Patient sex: M
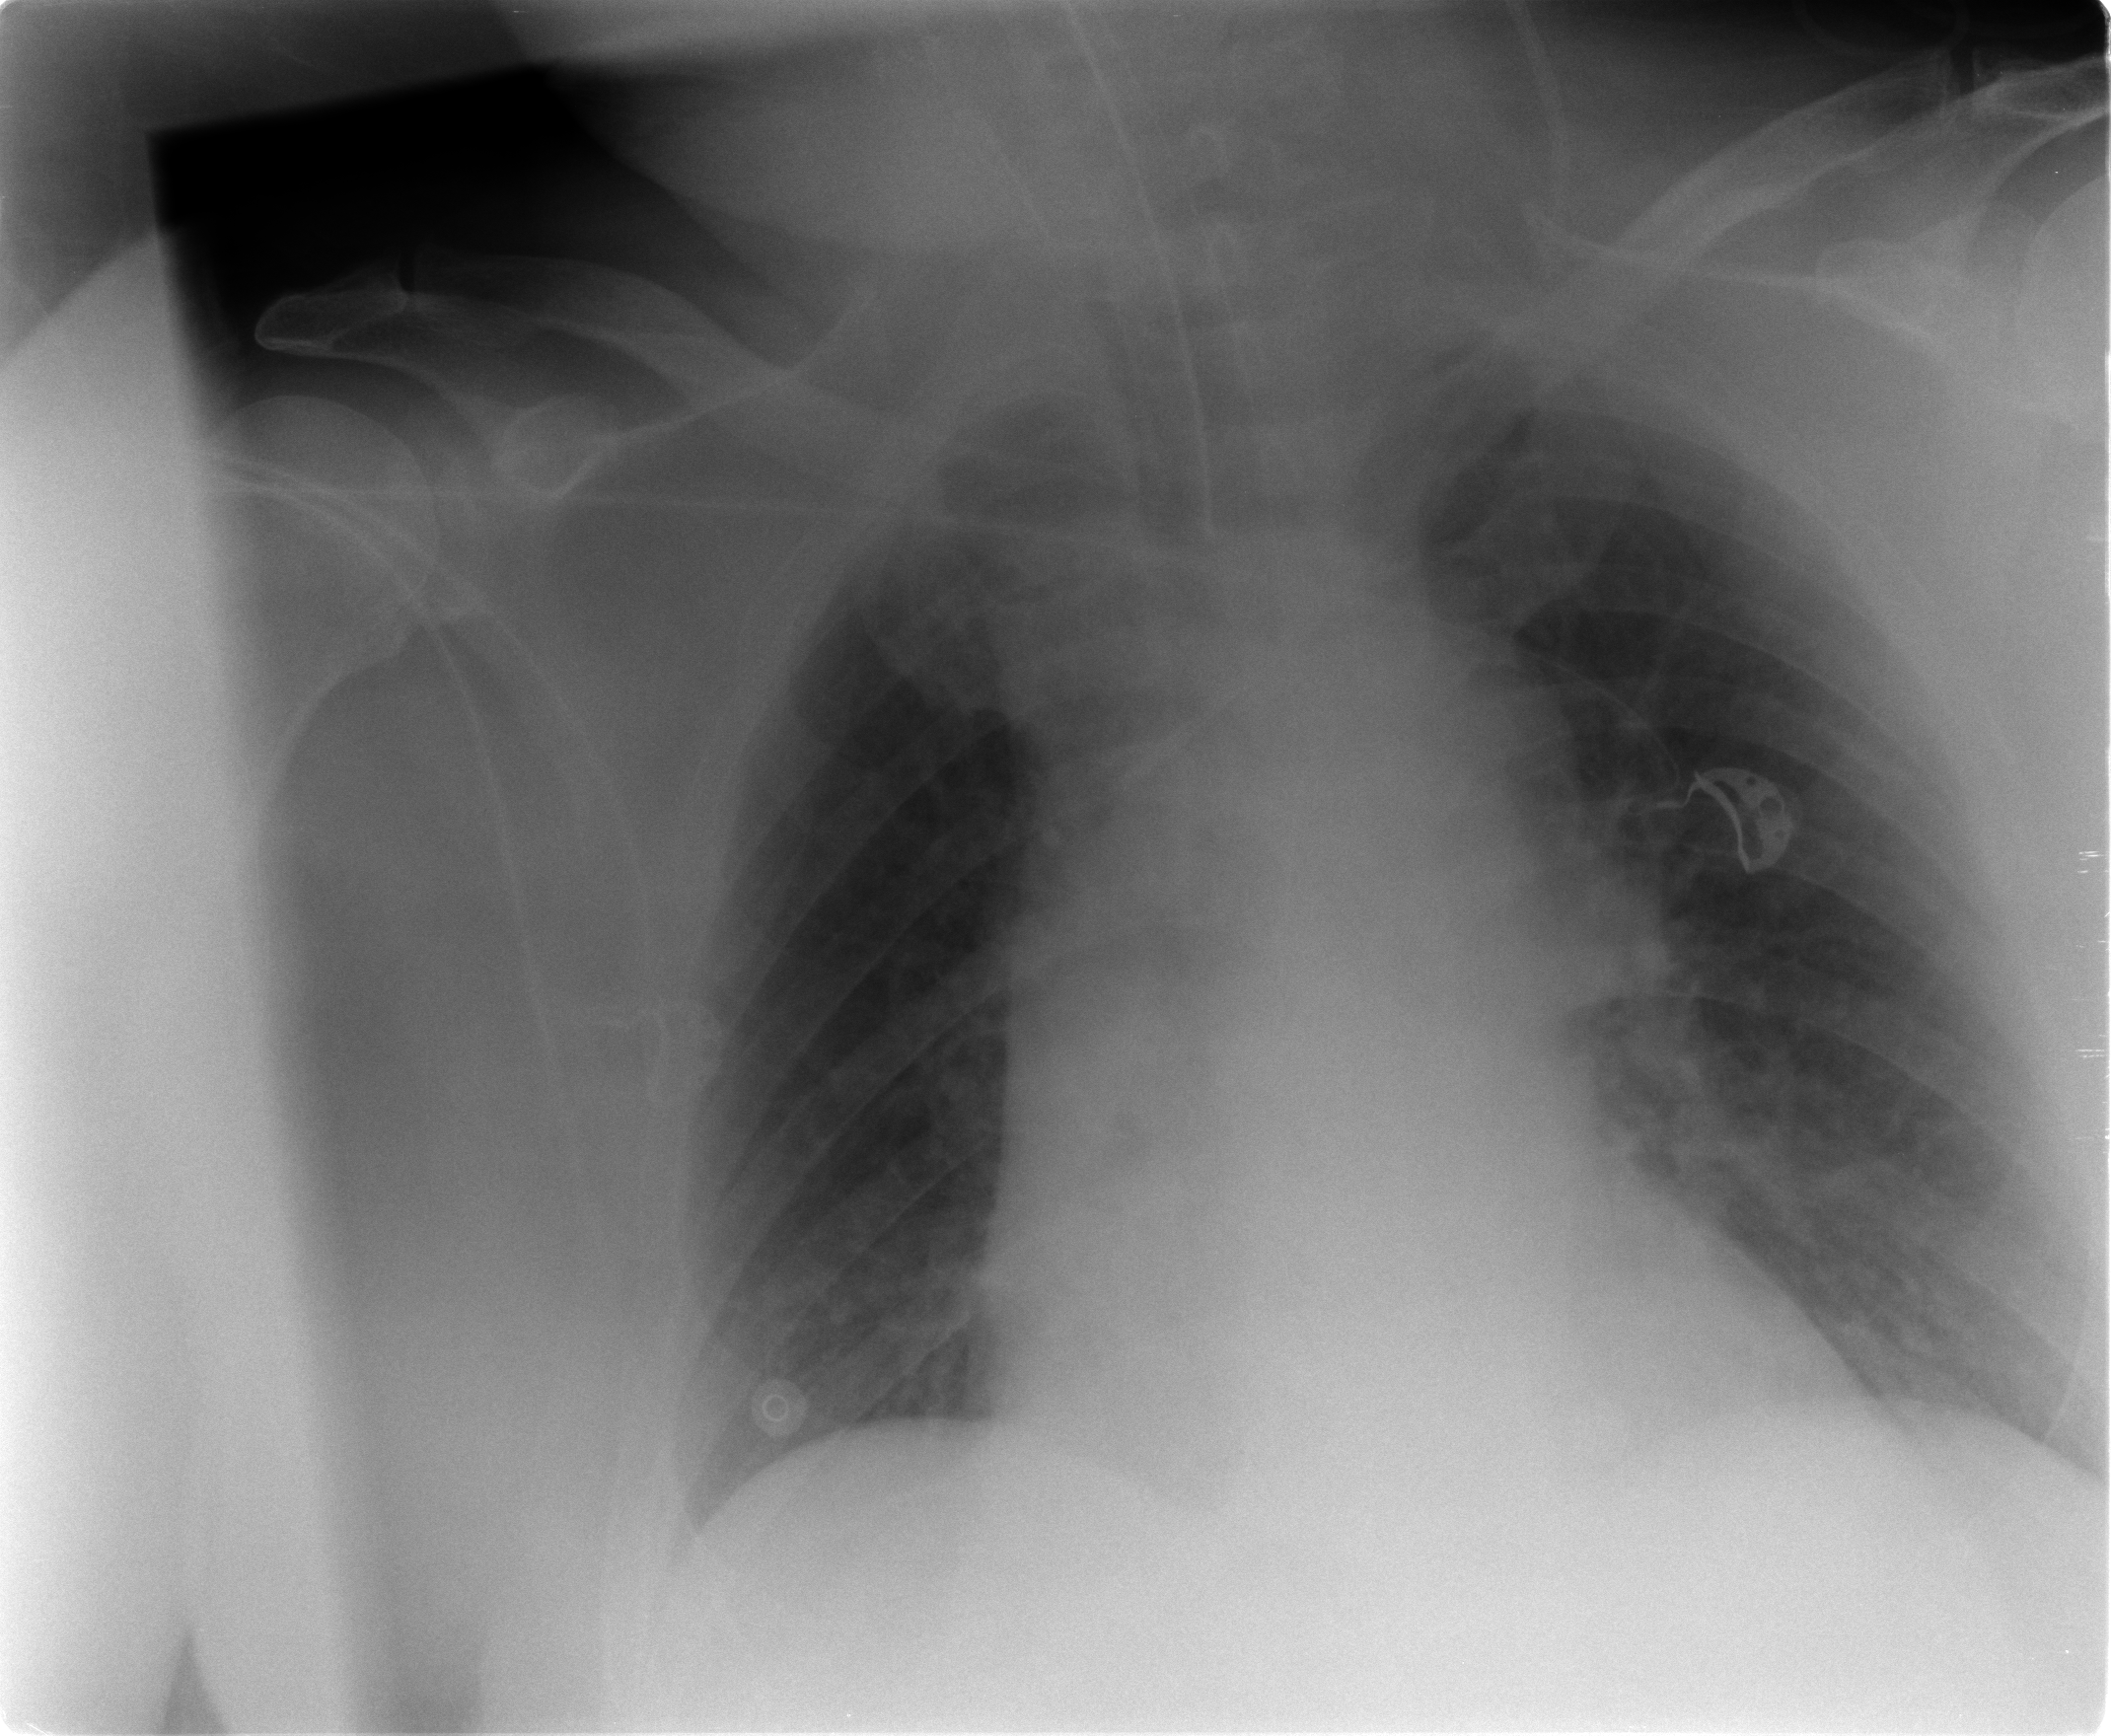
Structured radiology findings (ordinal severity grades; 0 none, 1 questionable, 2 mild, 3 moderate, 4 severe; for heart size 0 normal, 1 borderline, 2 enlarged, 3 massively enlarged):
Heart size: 1
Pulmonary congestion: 1
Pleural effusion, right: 0
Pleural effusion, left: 0
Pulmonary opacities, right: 0
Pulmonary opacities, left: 0
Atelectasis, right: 0
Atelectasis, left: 2